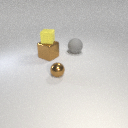
small brown metal sphere to the right of large brown metal cube